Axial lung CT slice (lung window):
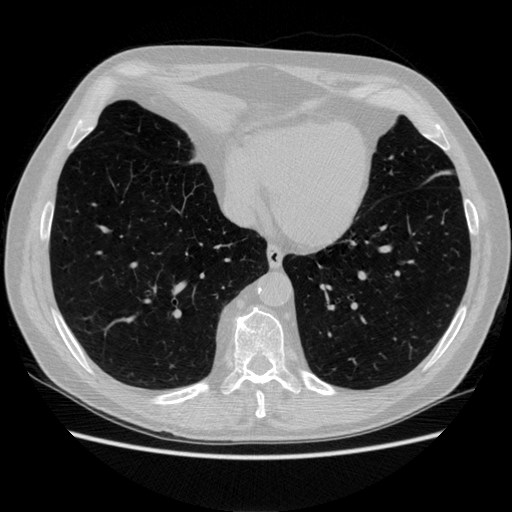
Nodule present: no